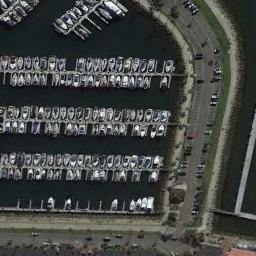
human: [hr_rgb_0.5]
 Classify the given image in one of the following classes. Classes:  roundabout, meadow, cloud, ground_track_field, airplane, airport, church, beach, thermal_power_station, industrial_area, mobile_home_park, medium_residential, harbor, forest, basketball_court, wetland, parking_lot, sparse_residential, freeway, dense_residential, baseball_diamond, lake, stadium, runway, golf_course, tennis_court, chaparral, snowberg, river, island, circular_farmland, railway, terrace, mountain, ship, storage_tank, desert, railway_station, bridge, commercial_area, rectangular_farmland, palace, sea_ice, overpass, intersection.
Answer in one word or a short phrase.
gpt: harbor